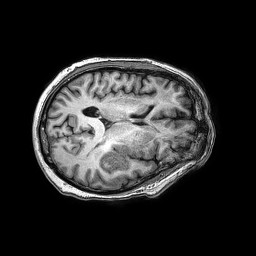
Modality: T1w
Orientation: axial
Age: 61
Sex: male
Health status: ill
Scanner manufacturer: philips
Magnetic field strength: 3 T
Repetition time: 0.006862 s
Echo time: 0.003147 s